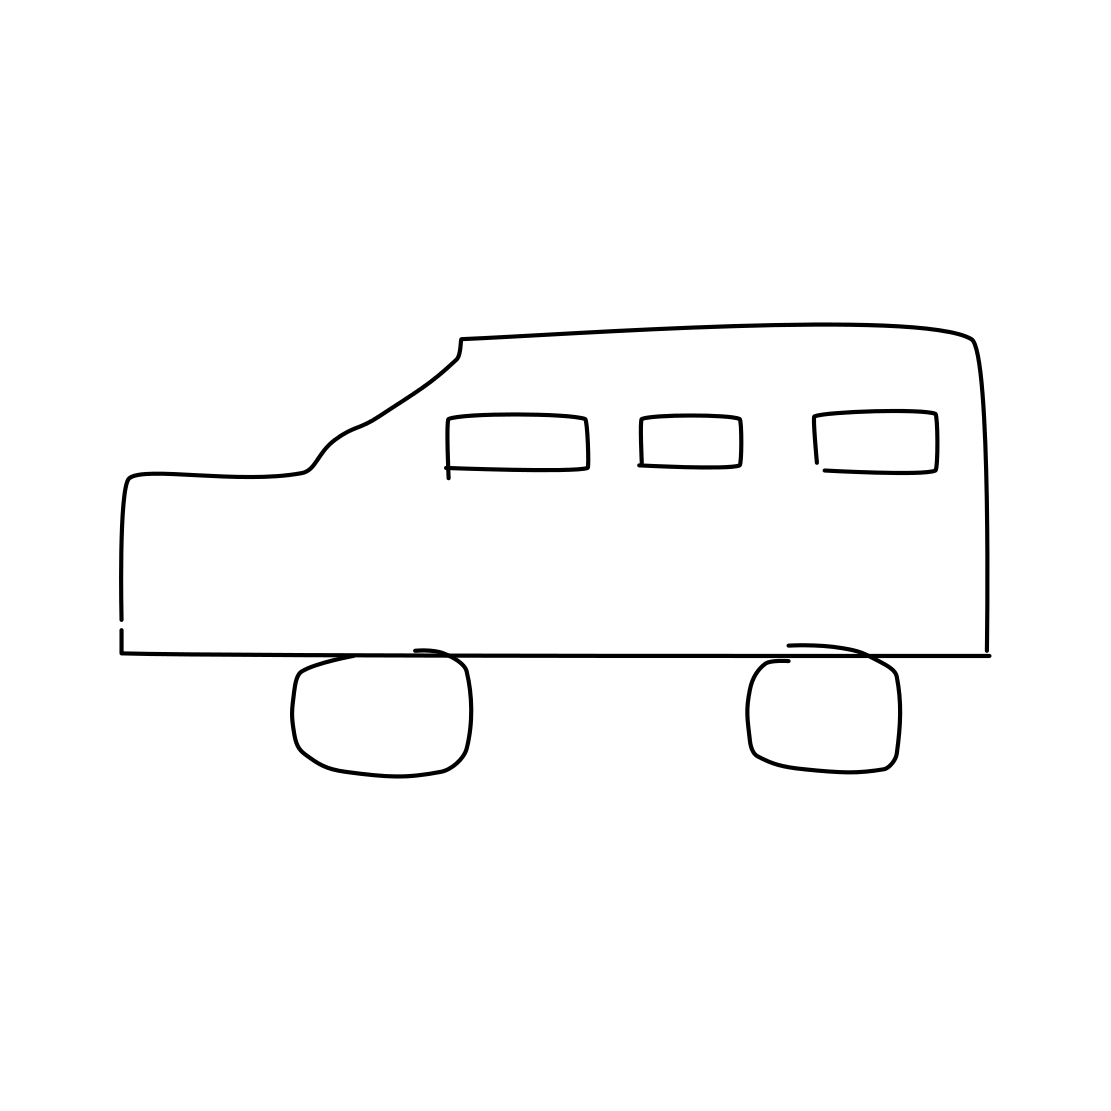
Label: suv